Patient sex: F
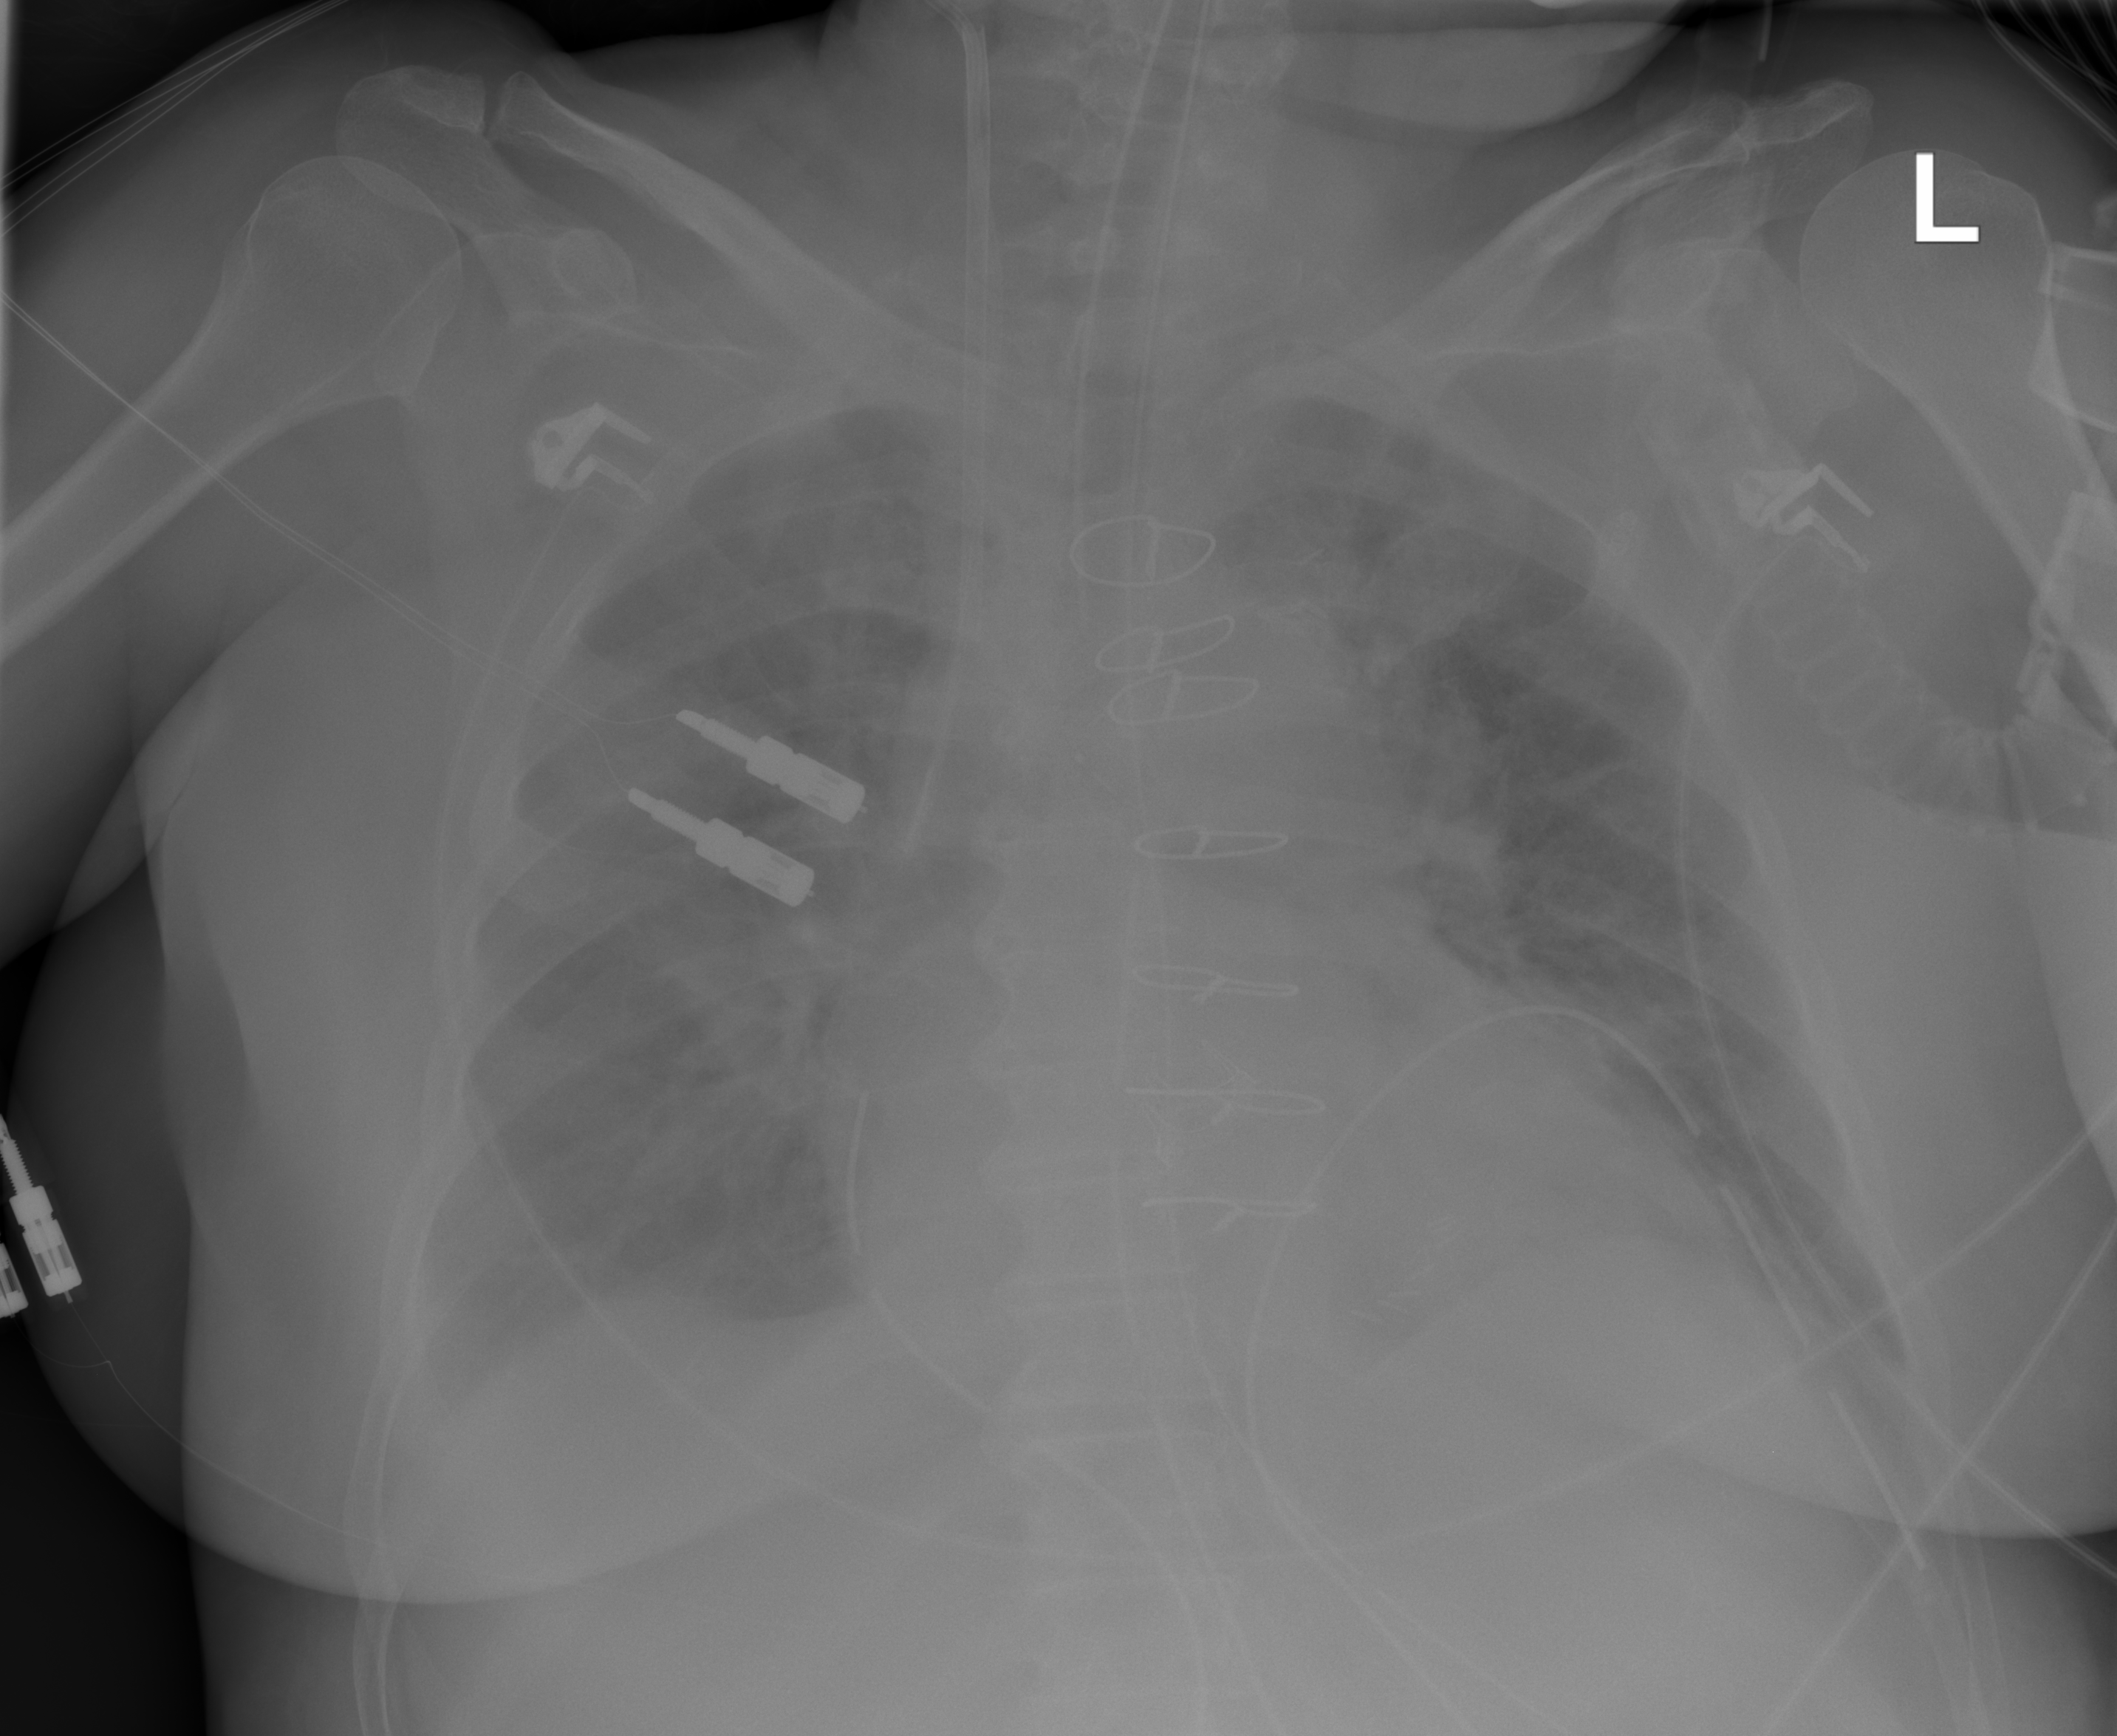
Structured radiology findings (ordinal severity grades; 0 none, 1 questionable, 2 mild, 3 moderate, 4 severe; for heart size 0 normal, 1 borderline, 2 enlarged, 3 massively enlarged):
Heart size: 2
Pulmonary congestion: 3
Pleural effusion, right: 3
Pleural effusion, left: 3
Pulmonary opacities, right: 3
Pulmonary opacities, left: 3
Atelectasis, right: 0
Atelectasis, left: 0